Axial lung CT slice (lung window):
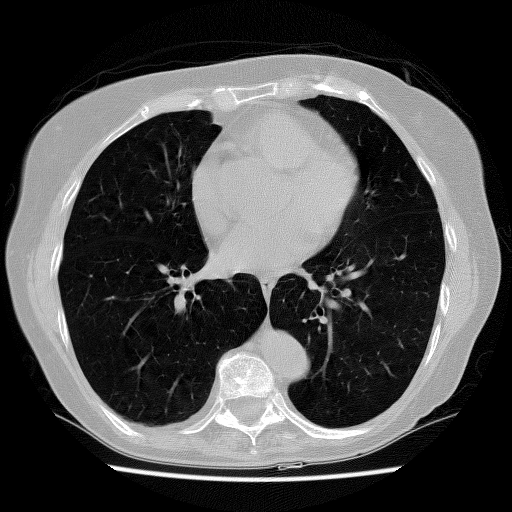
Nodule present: no